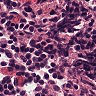
Metastatic tissue present: no